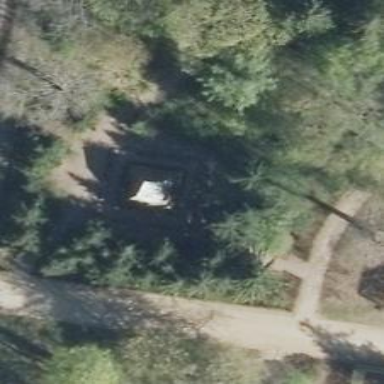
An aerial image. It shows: Historic tomb.